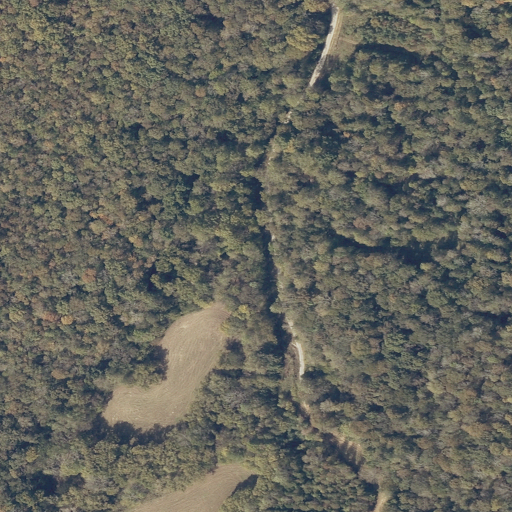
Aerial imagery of depression(s) in Alabama named Cunningham Sinks containing deciduous forest, grassland, and pasture